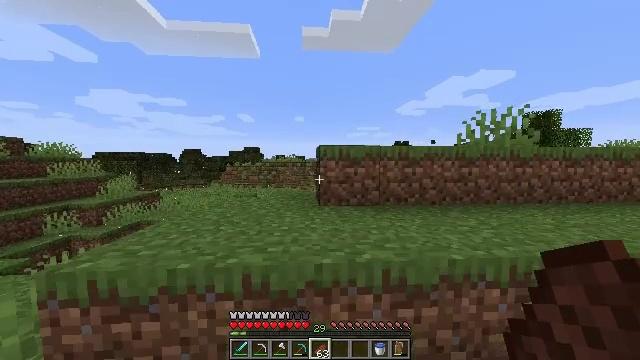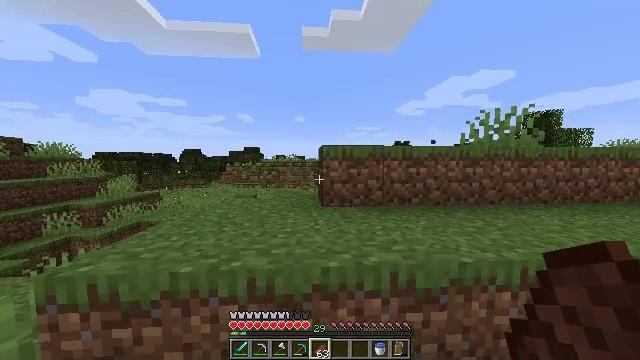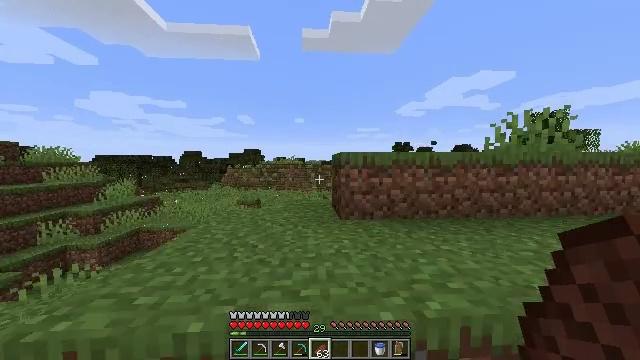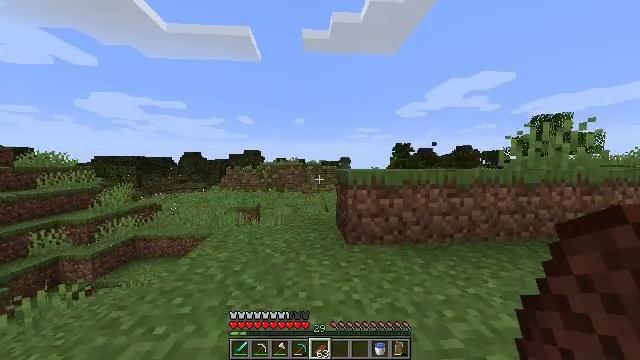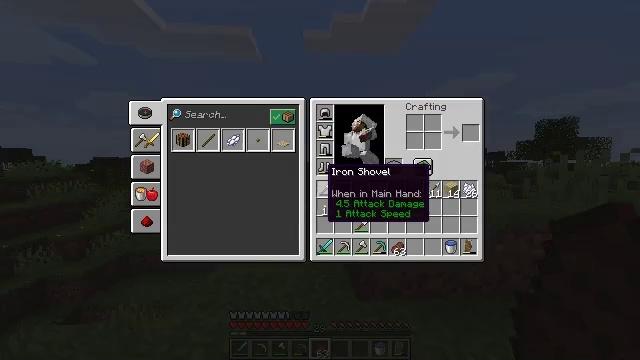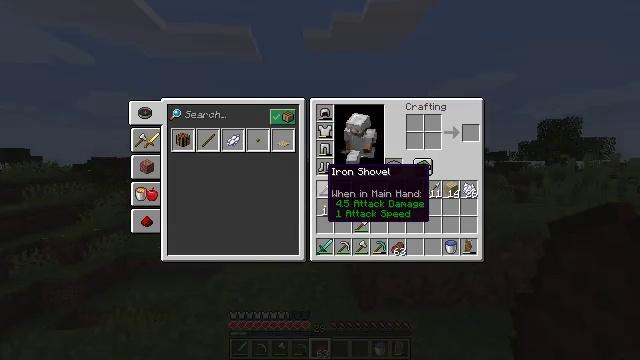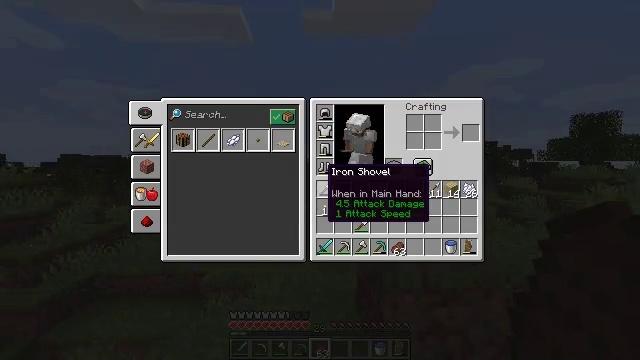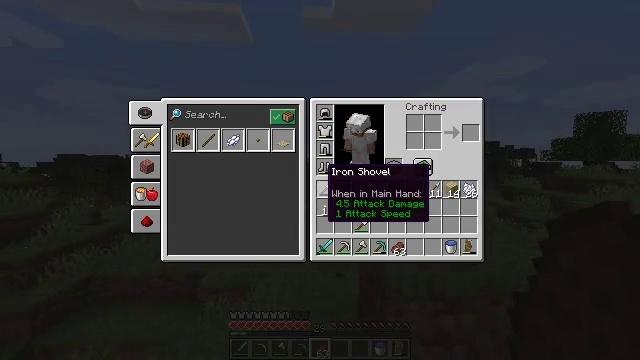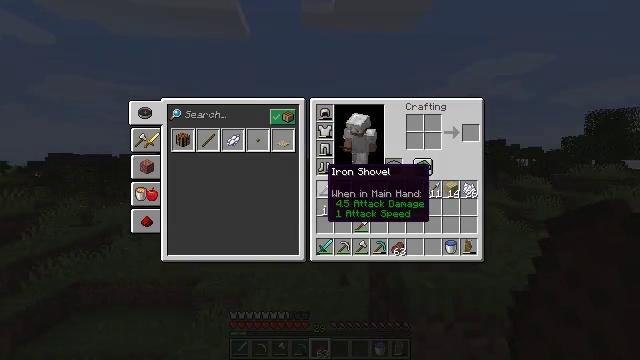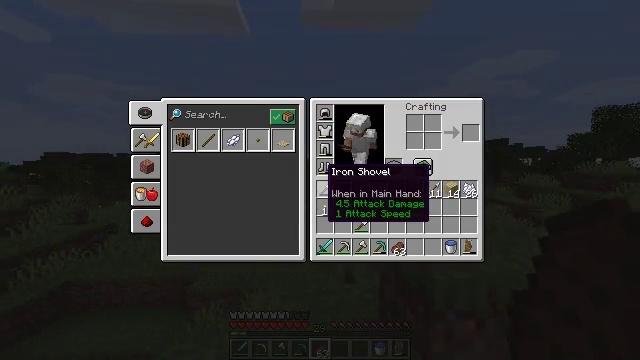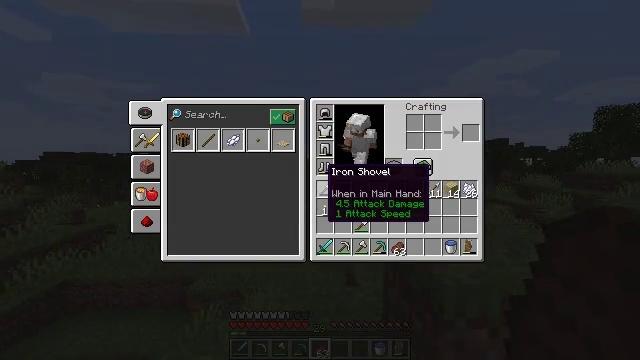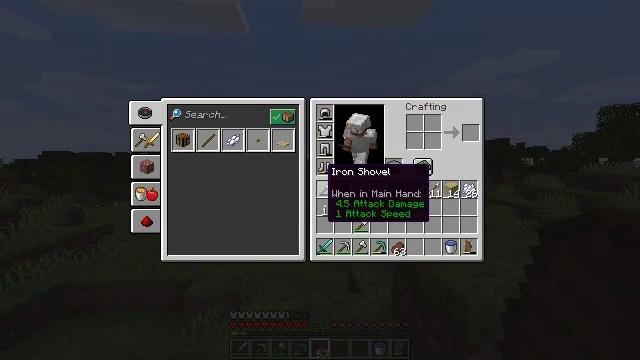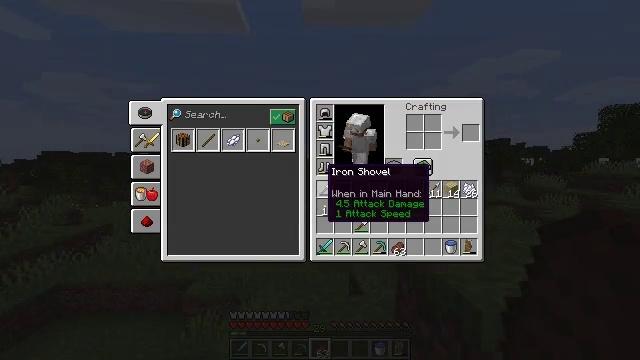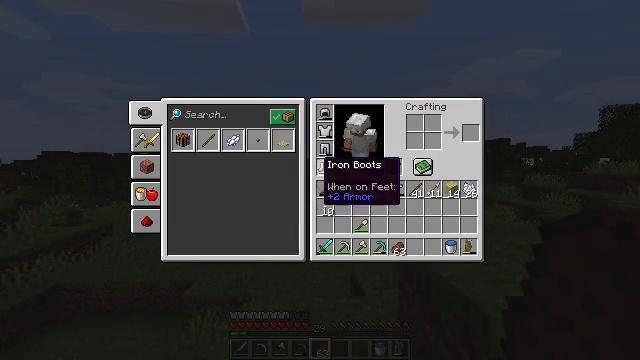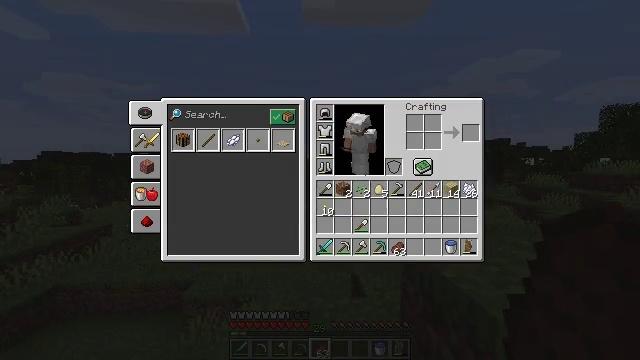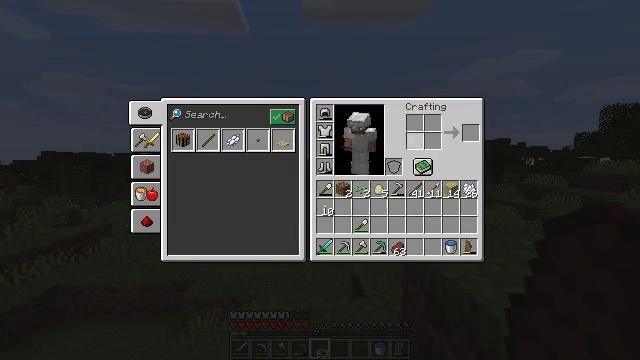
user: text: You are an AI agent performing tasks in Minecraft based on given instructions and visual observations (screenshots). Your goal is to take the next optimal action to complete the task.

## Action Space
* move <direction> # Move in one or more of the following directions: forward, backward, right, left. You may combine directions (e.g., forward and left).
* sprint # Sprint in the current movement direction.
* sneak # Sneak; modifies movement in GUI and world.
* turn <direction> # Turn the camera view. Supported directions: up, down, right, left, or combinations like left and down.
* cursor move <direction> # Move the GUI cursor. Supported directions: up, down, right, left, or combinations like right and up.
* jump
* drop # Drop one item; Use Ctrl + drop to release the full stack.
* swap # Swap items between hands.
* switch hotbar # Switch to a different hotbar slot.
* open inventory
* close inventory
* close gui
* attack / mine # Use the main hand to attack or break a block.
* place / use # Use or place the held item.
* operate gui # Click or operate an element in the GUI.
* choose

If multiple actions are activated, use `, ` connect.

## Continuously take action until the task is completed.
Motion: motion action
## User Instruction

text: Gather sugar cane for crafting.
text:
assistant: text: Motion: move forward and move left, sprint
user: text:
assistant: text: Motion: move forward, sprint, jump
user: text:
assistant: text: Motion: move forward, sprint, jump
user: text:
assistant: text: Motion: move forward, sprint, jump, open inventory
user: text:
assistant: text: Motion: open inventory
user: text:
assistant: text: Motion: no_op
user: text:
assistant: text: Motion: no_op
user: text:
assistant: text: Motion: no_op
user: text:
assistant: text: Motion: no_op
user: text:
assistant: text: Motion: no_op
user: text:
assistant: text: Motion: no_op
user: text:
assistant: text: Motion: no_op
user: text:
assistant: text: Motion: no_op
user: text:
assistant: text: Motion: turn right and up
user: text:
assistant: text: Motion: turn right and up
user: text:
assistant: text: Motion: turn right and up
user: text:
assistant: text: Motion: no_op
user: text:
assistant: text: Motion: no_op
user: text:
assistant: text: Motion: no_op
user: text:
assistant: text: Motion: no_op
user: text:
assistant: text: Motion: no_op
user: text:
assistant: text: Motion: no_op
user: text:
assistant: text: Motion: no_op
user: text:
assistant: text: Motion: turn right
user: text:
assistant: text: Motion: no_op
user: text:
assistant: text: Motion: no_op
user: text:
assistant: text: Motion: no_op
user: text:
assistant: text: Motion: no_op
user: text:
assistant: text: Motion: move forward, sprint
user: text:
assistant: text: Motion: move forward, sprint, turn left